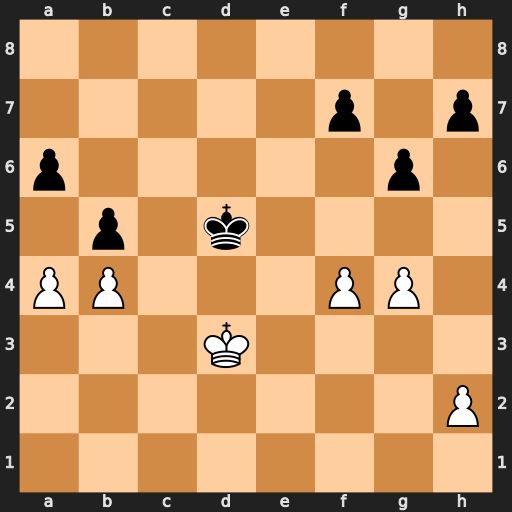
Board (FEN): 8/5p1p/p5p1/1p1k4/PP3PP1/3K4/7P/8
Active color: w
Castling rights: -
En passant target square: -
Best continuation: axb5 axb5 g5